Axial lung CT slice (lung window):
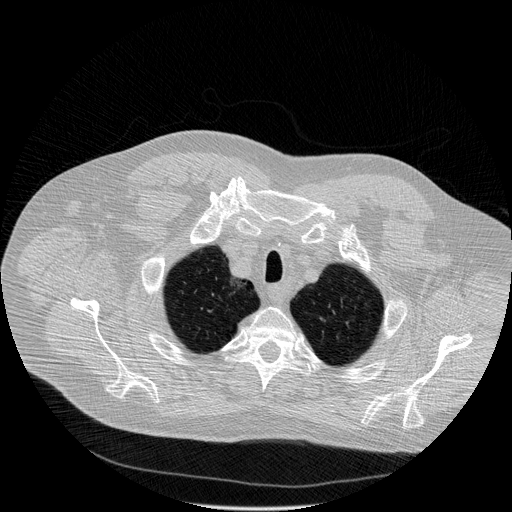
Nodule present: no